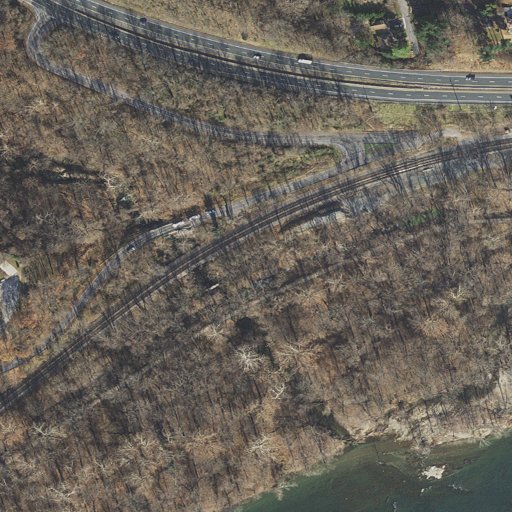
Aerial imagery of valley in Maryland named Pleasant Valley containing woody wetlands, deciduous forest, low intensity development, open development, mixed forest, open water, barren land, medium intensity development, and herbaceous wetlands